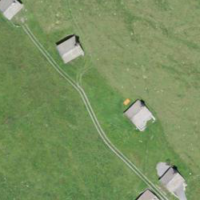
EUNIS habitat code: 23
Species observed at this site:
Rumex alpinus